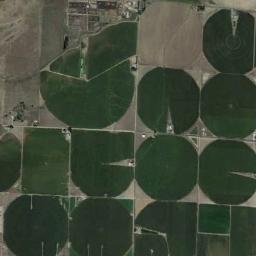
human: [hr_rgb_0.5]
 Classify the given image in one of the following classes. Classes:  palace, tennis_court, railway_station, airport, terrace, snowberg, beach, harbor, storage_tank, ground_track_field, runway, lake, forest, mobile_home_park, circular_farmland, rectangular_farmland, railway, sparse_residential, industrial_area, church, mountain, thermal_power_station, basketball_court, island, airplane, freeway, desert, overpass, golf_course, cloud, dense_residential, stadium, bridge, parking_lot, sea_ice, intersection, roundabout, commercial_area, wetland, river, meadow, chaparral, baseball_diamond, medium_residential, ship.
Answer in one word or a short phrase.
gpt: circular_farmland